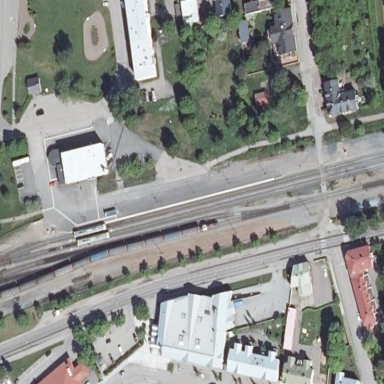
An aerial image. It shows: Platform for public transport and railway services.